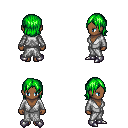
a pixel art fantasy rpg character, female body template, human, dark skin, white robe, teal pants, green long bangs hairstyle, metal boots, four views (front, back, left, right), 2x2 character sprite sheet, small pixel art, hard edges, no anti-aliasing